Question: I have an element with a background image. On the top and bottom of the element, I want a translucent bar with the image showing underneath. Here is an image of the problem:

---
Here is my markup:
'''
<div class="section-header art">
<h1>Art</h1>
</div>
'''
Here is my styling (SASS, old syntax)
'''
.section-header.art
background-image: url(../../img/interpretations__art.bmp)
background-size: cover
background-repeat: none
padding: 5em 0
box-sizing: border-box
border-top: 5em solid rgba(255,255,255,0.2)
border-bottom: 5em solid rgba(255,255,255,0.2)
h1
font-size: 4em
font-family: $type__head
font-weight: bold
text-transform: uppercase
letter-spacing: .4em
text-align: center
color: rgba(255,255,255,0.5)
'''
---
Just in case you didn't quite notice the issue, the image is repeating in the upper-border, which is not the desired effect.
Thanks in advance for any help you can provide!
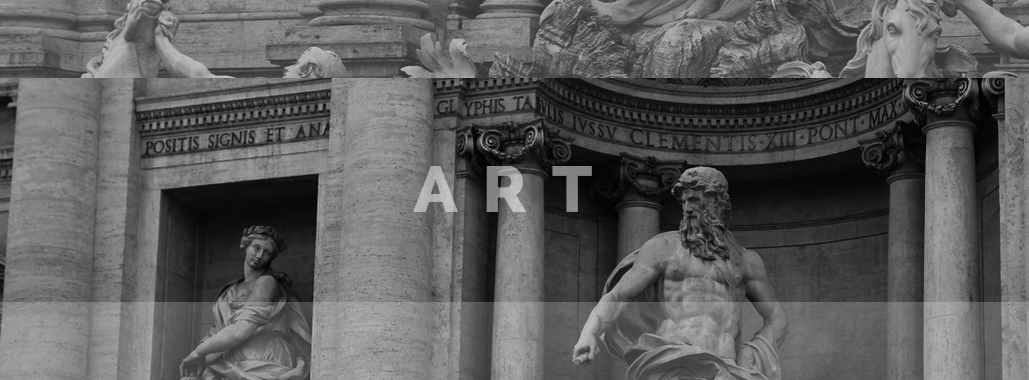
Answer: 'background-repeat: none' it isn't a valid value for background-repeat you should change it to 'background-repeat: no-repeat'.
UPDATE: You could resolve this issue by adding a 'background-position: 0 -5em;' see an example here: <URL>